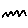
Label: zigzag